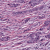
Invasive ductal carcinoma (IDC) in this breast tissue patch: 1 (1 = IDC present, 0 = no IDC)